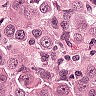
Metastatic tissue present: yes